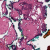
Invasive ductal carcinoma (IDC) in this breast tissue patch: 0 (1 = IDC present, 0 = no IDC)